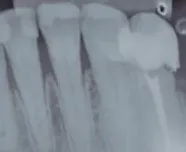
Initial radiographic images. ; Teeth from 34 to 43, extensively restored 34 was endodontically treated and restored with prosthetic crown.
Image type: radiology (x_ray)